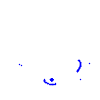
Particle: proton